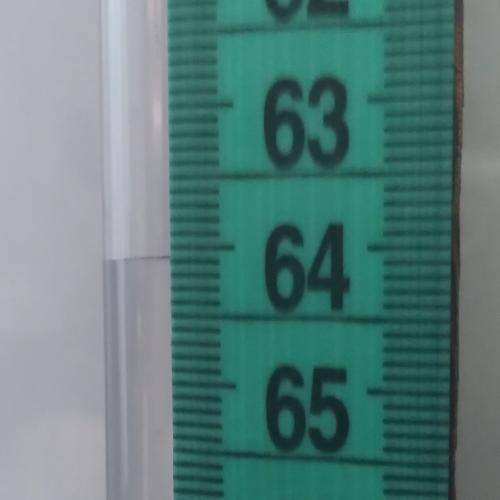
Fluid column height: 64.1 cm